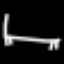
Label: bed